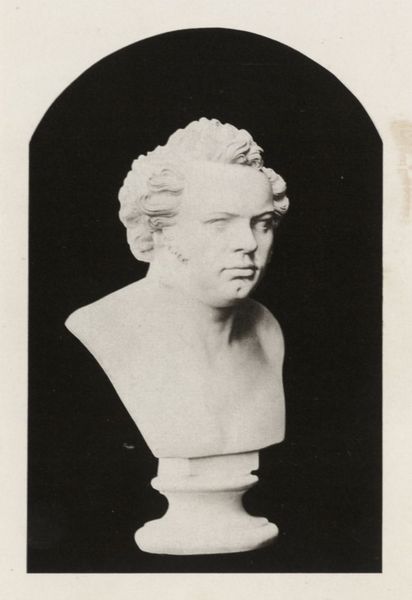
Titel: Büste eines unbekannten Mannes, Halbprofil, Wien
Künstler: Ludwig Angerer
Standort: Köln
Institution: Agfa Photo-Historama
Schlagwörter: akt, fuß, kopf, mann, nackt, schatten, weiß, brust, frisur, haar, hintergrund, licht, marmor, mund, nase, ohr, schwarz, stirn, blick, jung, augen, falten, rahmen, sockel, stein, bildnis, hals, herr, portrait, porträt, auge, haare, augenbrauen, kinn, lippen, locke, locken, scheitel, schulter, oval, skulptur, statue, brüste, wangen, bogen, graphik, rundbogen, dick, kraft, realistisch, dichter, ernst, grübchen, streng, brauen, büste, starr, melancholisch, plastik, podest, foto, fotografie, knochen, porzellan, schwarzweiss, hässlich, backenbart, beethoven, koteletten, braue, photo, gemäuer, wangenknochen, männlich, portät, gier, kinngrube, haaransatz, postament, gips, klassik, klassisch, klassizistisch, sehnen, statisch, hintergrunf, klischee, bernini, marmorbüste, grübcken kinn, kingrübchen, marmorskulptur, willen, kpf, sickel, 1670, statu